Field crop: maize
Growth stage: 1
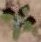
Species: chenopodium